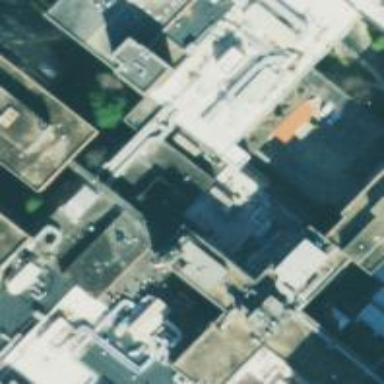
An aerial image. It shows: Hospital building.